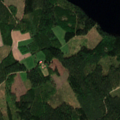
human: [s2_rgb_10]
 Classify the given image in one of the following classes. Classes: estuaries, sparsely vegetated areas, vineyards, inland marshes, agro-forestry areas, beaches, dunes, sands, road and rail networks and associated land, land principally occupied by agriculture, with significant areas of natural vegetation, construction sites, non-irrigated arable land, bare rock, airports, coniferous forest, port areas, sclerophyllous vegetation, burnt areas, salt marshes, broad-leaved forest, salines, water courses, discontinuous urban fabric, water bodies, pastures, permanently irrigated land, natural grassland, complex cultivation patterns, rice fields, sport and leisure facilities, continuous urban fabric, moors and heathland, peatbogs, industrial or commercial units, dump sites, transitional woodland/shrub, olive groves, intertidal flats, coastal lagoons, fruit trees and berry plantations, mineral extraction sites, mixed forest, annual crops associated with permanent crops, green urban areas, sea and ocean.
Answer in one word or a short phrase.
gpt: coniferous forest, mixed forest, transitional woodland/shrub, water bodies